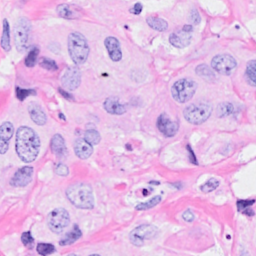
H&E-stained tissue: Breast